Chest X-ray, AP view. Patient: 81 years old, sex M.
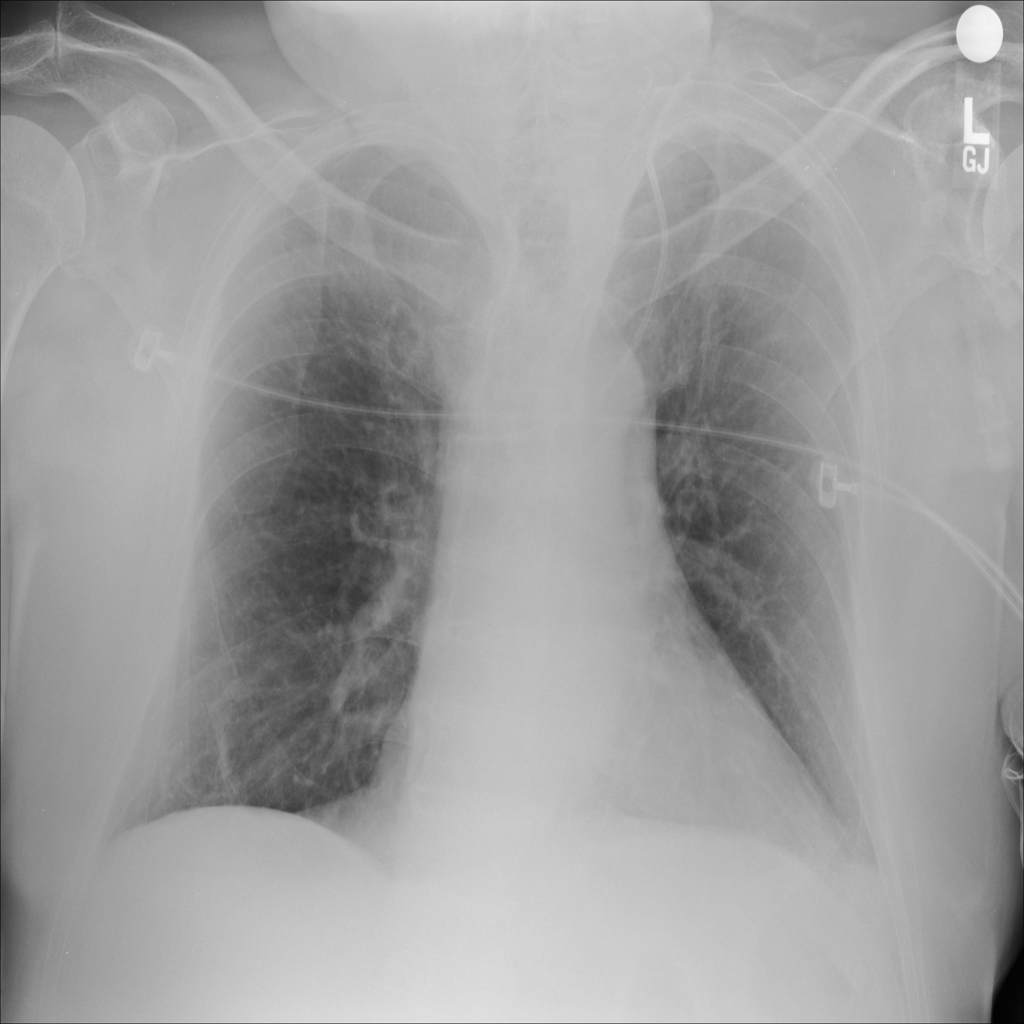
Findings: No Finding